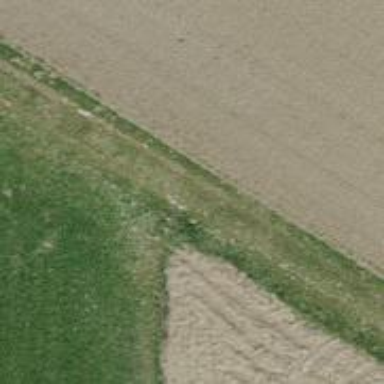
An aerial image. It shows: Track with very rough surface.